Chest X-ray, AP view. Patient: 75 years old, sex M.
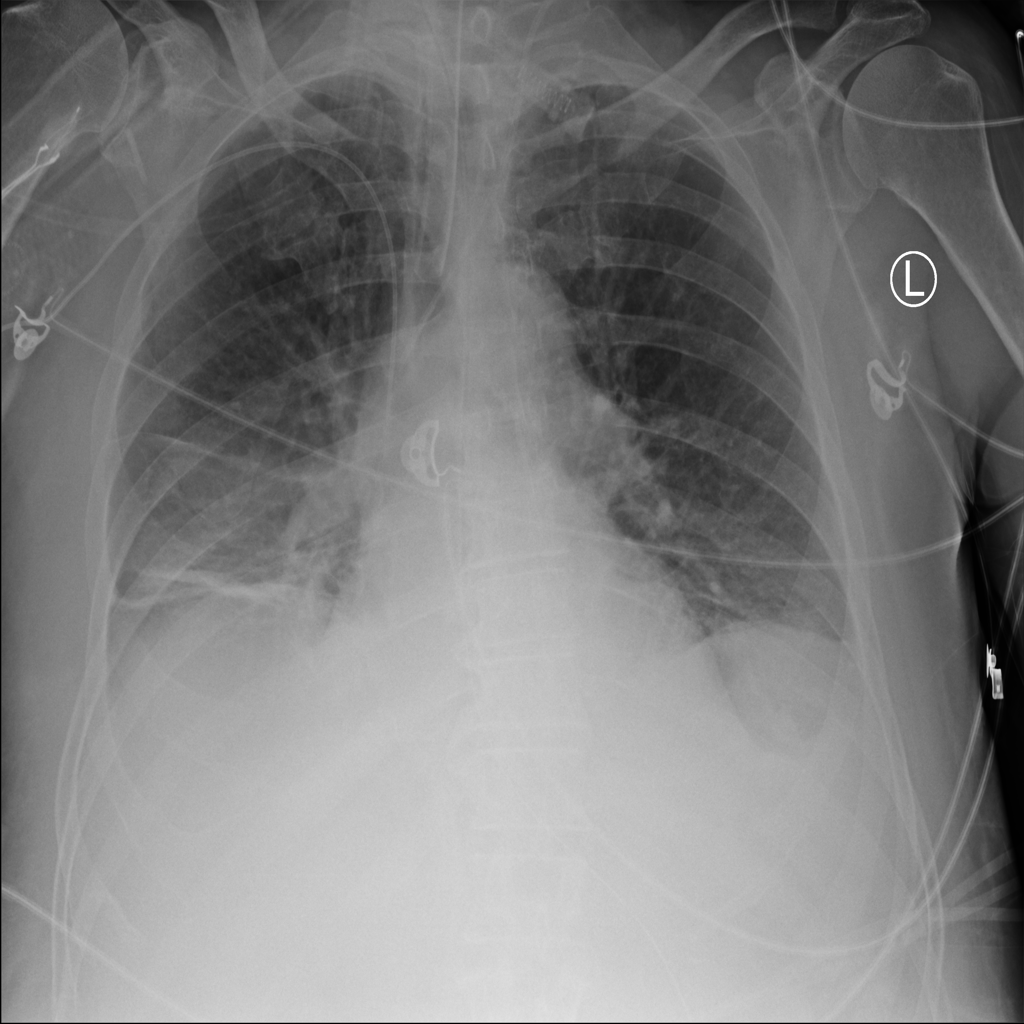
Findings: Atelectasis, Infiltration